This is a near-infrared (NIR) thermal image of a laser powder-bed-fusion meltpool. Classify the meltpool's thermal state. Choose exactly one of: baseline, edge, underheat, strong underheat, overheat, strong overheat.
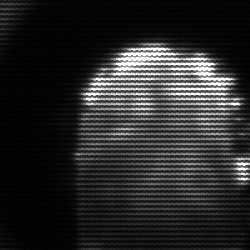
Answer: baseline